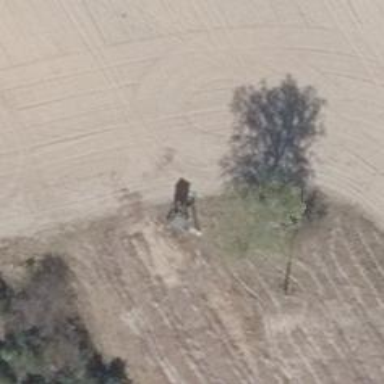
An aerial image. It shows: Hunting stand.